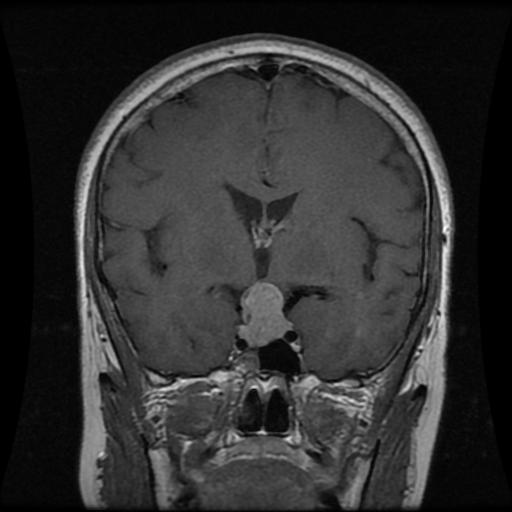
Label: pituitary